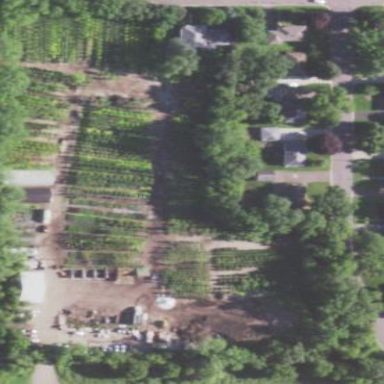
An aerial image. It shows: Greenhouse used for horticulture.